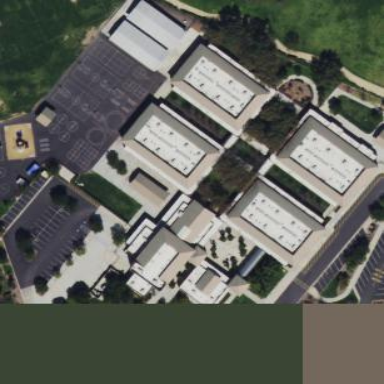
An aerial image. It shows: School.